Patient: sex M, age 65
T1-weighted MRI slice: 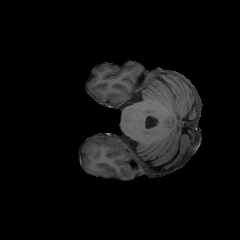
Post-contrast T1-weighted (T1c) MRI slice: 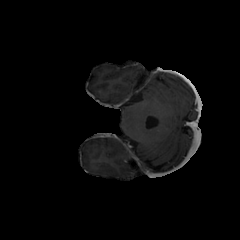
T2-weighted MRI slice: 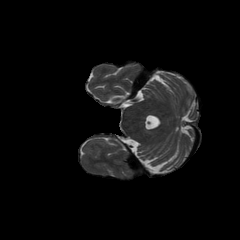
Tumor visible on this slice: no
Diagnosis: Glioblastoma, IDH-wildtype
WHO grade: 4